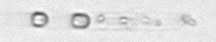
Label: Skeletonema